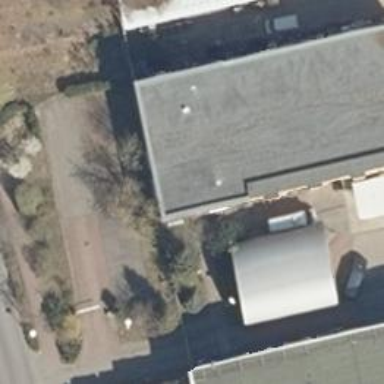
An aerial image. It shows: Industrial building.